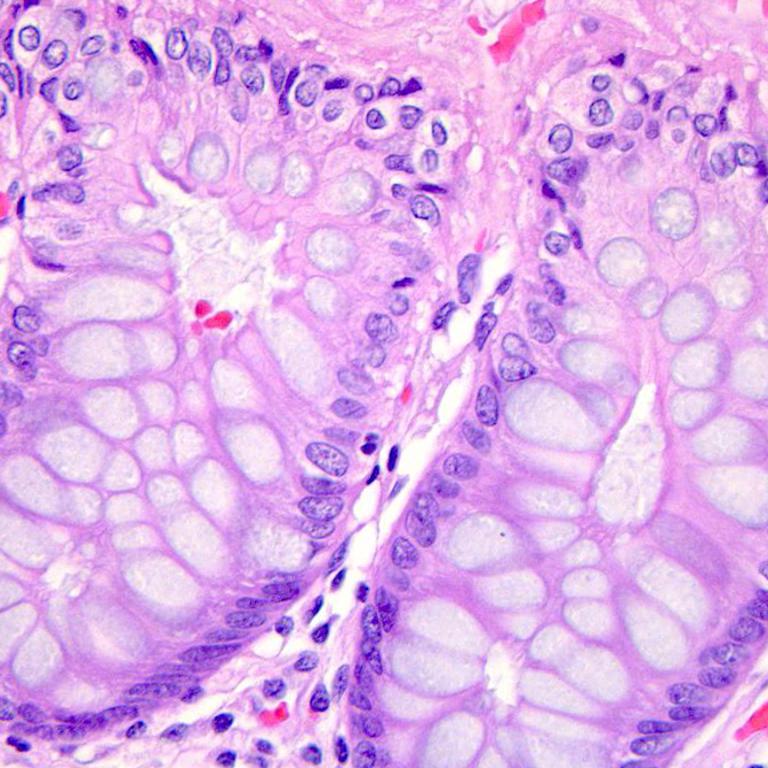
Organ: colon
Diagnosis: benign